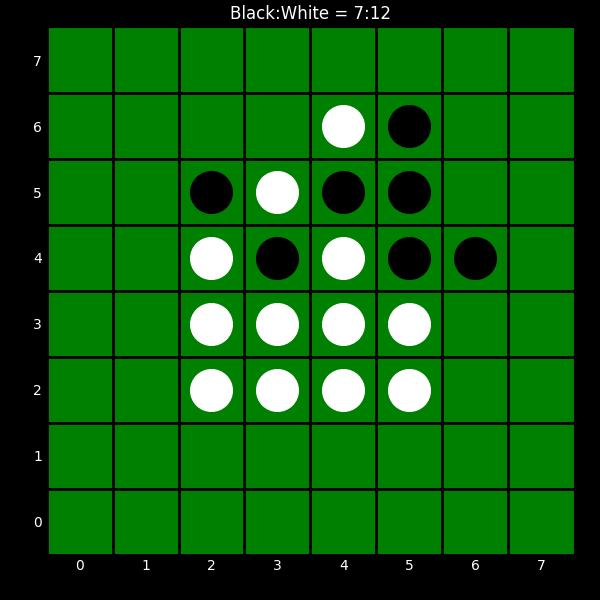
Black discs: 7
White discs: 12